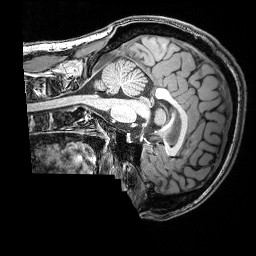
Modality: T1w
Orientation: sagittal
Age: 22
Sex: male
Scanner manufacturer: siemens
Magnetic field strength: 3 T
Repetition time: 2.53 s
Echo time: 0.00388 s